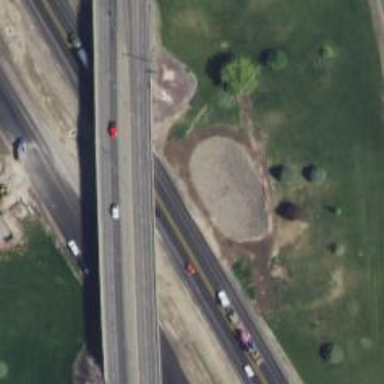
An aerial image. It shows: Viaduct bridge on primary highway.